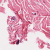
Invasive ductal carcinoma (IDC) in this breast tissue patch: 0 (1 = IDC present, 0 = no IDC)